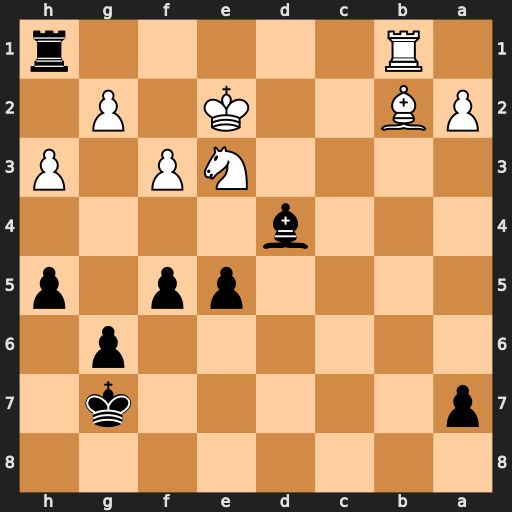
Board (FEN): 8/p5k1/6p1/4pp1p/3b4/4NP1P/PB2K1P1/1R5r
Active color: b
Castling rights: -
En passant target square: -
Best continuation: Rxb1 Bxd4 exd4